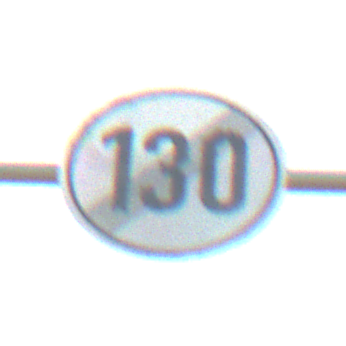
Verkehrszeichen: EndeGeschwindigkeit130
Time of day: SunriseSunset
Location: Outdoor (Nature)
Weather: PartlyCloudy
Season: NotSpecified
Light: Natural